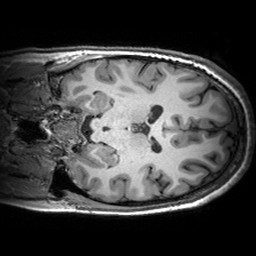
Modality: T1w
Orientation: coronal
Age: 22
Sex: female
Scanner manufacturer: siemens
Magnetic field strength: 3 T
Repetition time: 2.53 s
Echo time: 0.00299 s